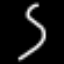
Label: squiggle